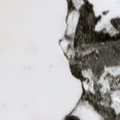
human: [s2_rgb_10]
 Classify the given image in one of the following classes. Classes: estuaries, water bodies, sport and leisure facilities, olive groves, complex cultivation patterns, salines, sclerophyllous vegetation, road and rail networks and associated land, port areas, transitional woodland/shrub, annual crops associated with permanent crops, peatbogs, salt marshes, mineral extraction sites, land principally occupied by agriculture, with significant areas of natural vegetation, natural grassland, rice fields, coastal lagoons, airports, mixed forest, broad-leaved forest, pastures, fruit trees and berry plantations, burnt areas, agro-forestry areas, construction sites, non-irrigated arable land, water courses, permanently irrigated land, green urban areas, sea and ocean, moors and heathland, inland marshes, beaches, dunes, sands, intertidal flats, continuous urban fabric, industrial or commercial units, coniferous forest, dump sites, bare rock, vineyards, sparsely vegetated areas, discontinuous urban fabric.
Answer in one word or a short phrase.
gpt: coniferous forest, peatbogs, water bodies